Question: I am trying to run the AlgoTrader in Eclipse but I get two errors
The only problem now is when I run the SimulationStarter class I get the following error:
'''
1989-12-31 23:00:00,000 DEBUG RuleServiceImpl initialized service provider: BASE
1989-12-31 23:00:00,000 DEBUG RuleServiceImpl deployed module market-data on service provider: BASE
1989-12-31 23:00:00,000 DEBUG RuleServiceImpl deployed module current-values on service provider: BASE
1989-12-31 23:00:00,000 DEBUG RuleServiceImpl deployed module trades on service provider: BASE
1989-12-31 23:00:00,000 DEBUG RuleServiceImpl deployed module portfolio on service provider: BASE
1989-12-31 23:00:00,000 DEBUG RuleServiceImpl deployed module performance on service provider: BASE
1989-12-31 23:00:00,000 DEBUG RuleServiceImpl deployed module algo on service provider: BASE
1989-12-31 23:00:00,000 DEBUG RuleServiceImpl deployed module ib-market-data on service provider: BASE
1989-12-31 23:00:00,000 DEBUG RuleServiceImpl deployed module ib-trades on service provider: BASE
Exception in thread "main" com.algoTrader.service.SimulationServiceException: Error performing 'SimulationService.simulateWithCurrentParams()' --> com.algoTrader.service.SimulationServiceException: Error performing 'SimulationService.runByUnderlayings()' --> com.algoTrader.service.RuleServiceException: Error performing 'RuleService.initServiceProvider(String strategyName)' --> com.espertech.esper.client.EPException: esper-mov.cfg.xml not found
at com.algoTrader.service.SimulationServiceBase.simulateWithCurrentParams(SimulationServiceBase.java:246)
at sun.reflect.NativeMethodAccessorImpl.invoke0(Native Method)
at sun.reflect.NativeMethodAccessorImpl.invoke(Unknown Source)
at sun.reflect.DelegatingMethodAccessorImpl.invoke(Unknown Source)
at java.lang.reflect.Method.invoke(Unknown Source)
at org.springframework.aop.support.AopUtils.invokeJoinpointUsingReflection(AopUtils.java:309)
at org.springframework.aop.framework.ReflectiveMethodInvocation.invokeJoinpoint(ReflectiveMethodInvocation.java:183)
at org.springframework.aop.framework.ReflectiveMethodInvocation.proceed(ReflectiveMethodInvocation.java:150)
at org.springframework.orm.hibernate3.HibernateInterceptor.invoke(HibernateInterceptor.java:111)
at org.springframework.aop.framework.ReflectiveMethodInvocation.proceed(ReflectiveMethodInvocation.java:172)
at org.springframework.transaction.interceptor.TransactionInterceptor.invoke(TransactionInterceptor.java:110)
at org.springframework.aop.framework.ReflectiveMethodInvocation.proceed(ReflectiveMethodInvocation.java:172)
at org.springframework.aop.framework.JdkDynamicAopProxy.invoke(JdkDynamicAopProxy.java:202)
at com.sun.proxy.$Proxy12.simulateWithCurrentParams(Unknown Source)
at com.algoTrader.starter.SimulationStarter.main(SimulationStarter.java:29)
Caused by: com.espertech.esper.client.EPException: esper-mov.cfg.xml not found
at com.espertech.esper.client.Configuration.getResourceAsStream(Configuration.java:928)
at com.espertech.esper.client.Configuration.getConfigurationInputStream(Configuration.java:784)
at com.espertech.esper.client.Configuration.configure(Configuration.java:767)
at com.algoTrader.service.RuleServiceImpl.handleInitServiceProvider(RuleServiceImpl.java:81)
at com.algoTrader.service.RuleServiceBase.initServiceProvider(RuleServiceBase.java:86)
at sun.reflect.NativeMethodAccessorImpl.invoke0(Native Method)
at sun.reflect.NativeMethodAccessorImpl.invoke(Unknown Source)
at sun.reflect.DelegatingMethodAccessorImpl.invoke(Unknown Source)
at java.lang.reflect.Method.invoke(Unknown Source)
at org.springframework.aop.support.AopUtils.invokeJoinpointUsingReflection(AopUtils.java:309)
at org.springframework.aop.framework.ReflectiveMethodInvocation.invokeJoinpoint(ReflectiveMethodInvocation.java:183)
at org.springframework.aop.framework.ReflectiveMethodInvocation.proceed(ReflectiveMethodInvocation.java:150)
at org.springframework.orm.hibernate3.HibernateInterceptor.invoke(HibernateInterceptor.java:111)
at org.springframework.aop.framework.ReflectiveMethodInvocation.proceed(ReflectiveMethodInvocation.java:172)
at org.springframework.transaction.interceptor.TransactionInterceptor.invoke(TransactionInterceptor.java:110)
at org.springframework.aop.framework.ReflectiveMethodInvocation.proceed(ReflectiveMethodInvocation.java:172)
at org.springframework.aop.framework.JdkDynamicAopProxy.invoke(JdkDynamicAopProxy.java:202)
at com.sun.proxy.$Proxy14.initServiceProvider(Unknown Source)
at com.algoTrader.service.SimulationServiceImpl.handleRunByUnderlayings(SimulationServiceImpl.java:139)
at com.algoTrader.service.SimulationServiceBase.runByUnderlayings(SimulationServiceBase.java:216)
at sun.reflect.NativeMethodAccessorImpl.invoke0(Native Method)
at sun.reflect.NativeMethodAccessorImpl.invoke(Unknown Source)
at sun.reflect.DelegatingMethodAccessorImpl.invoke(Unknown Source)
at java.lang.reflect.Method.invoke(Unknown Source)
at org.springframework.aop.support.AopUtils.invokeJoinpointUsingReflection(AopUtils.java:309)
at org.springframework.aop.framework.ReflectiveMethodInvocation.invokeJoinpoint(ReflectiveMethodInvocation.java:183)
at org.springframework.aop.framework.ReflectiveMethodInvocation.proceed(ReflectiveMethodInvocation.java:150)
at org.springframework.orm.hibernate3.HibernateInterceptor.invoke(HibernateInterceptor.java:111)
at org.springframework.aop.framework.ReflectiveMethodInvocation.proceed(ReflectiveMethodInvocation.java:172)
at org.springframework.transaction.interceptor.TransactionInterceptor.invoke(TransactionInterceptor.java:110)
at org.springframework.aop.framework.ReflectiveMethodInvocation.proceed(ReflectiveMethodInvocation.java:172)
at org.springframework.aop.framework.JdkDynamicAopProxy.invoke(JdkDynamicAopProxy.java:202)
at com.sun.proxy.$Proxy12.runByUnderlayings(Unknown Source)
at com.algoTrader.service.SimulationServiceImpl.handleSimulateWithCurrentParams(SimulationServiceImpl.java:183)
at com.algoTrader.service.SimulationServiceBase.simulateWithCurrentParams(SimulationServiceBase.java:242)
... 14 more
'''

I am able to run the 'MOV strategy' in the cmd but I have been stuck here for a very long time!
If anyone has any ideas or suggestions they would be much appreciated as this is very important for me and I have tried everything I could think of.
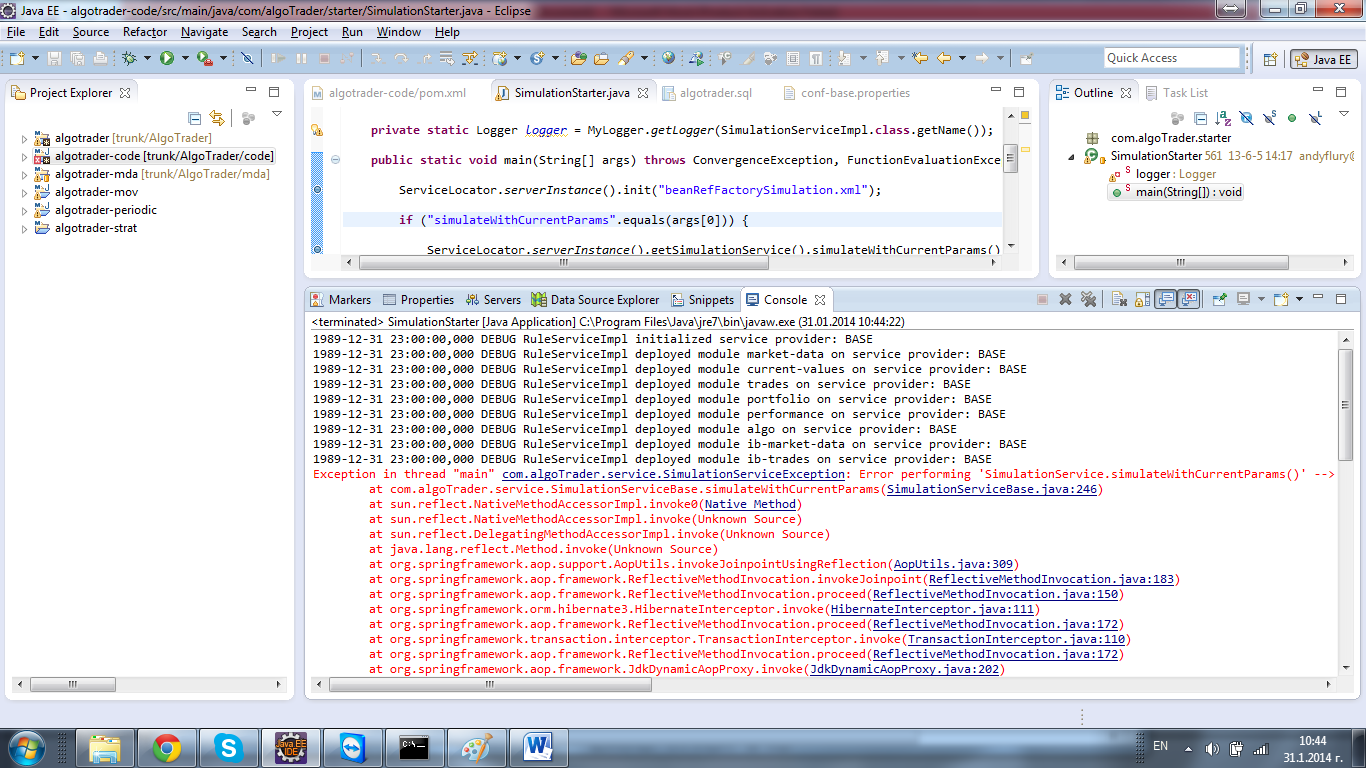
Answer: For the first problem you can solve it when you add the after the build.
'''
<build>
<pluginManagement>
</pluginManagement>
</build>
'''
The second one seems quite complex. Everyone that can solve it is machine